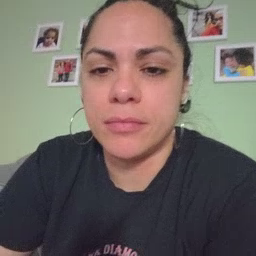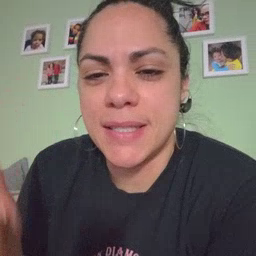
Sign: beside